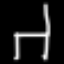
Label: chair